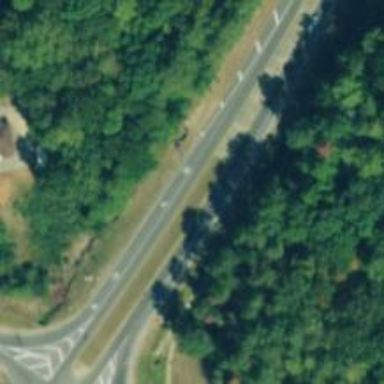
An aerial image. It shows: Trunk highway.